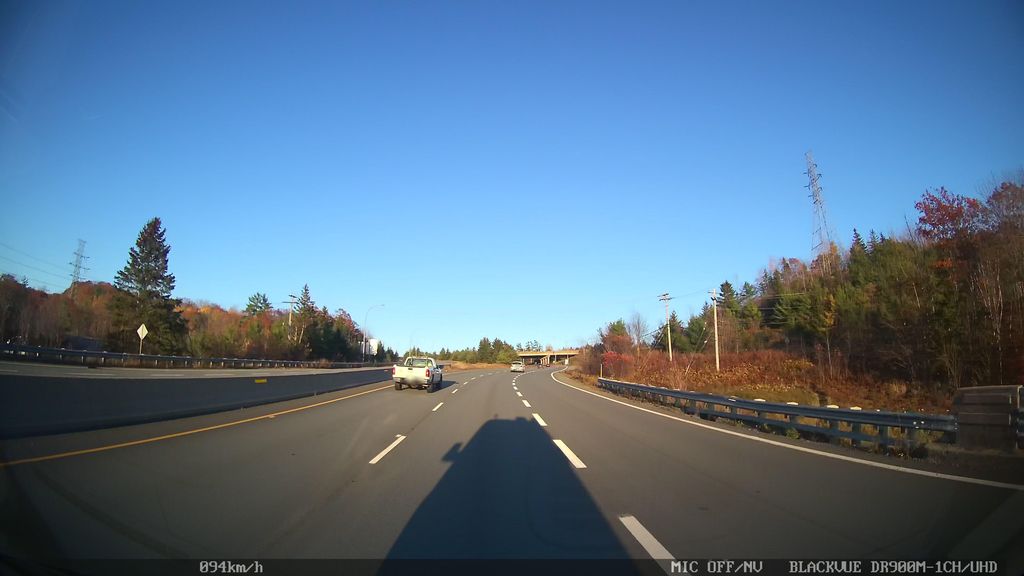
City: halifax